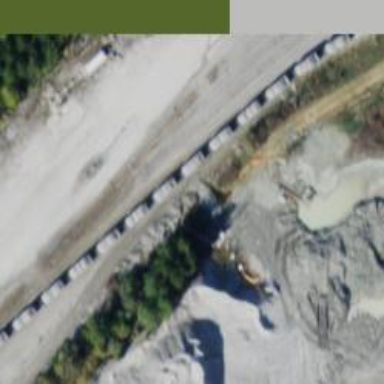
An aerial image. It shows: Rail spur service used for transporting aggregate.